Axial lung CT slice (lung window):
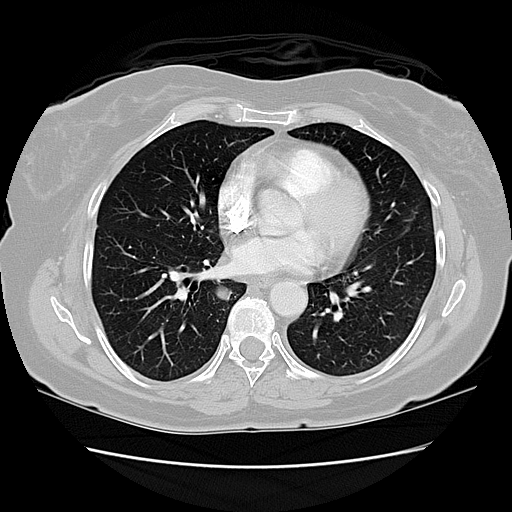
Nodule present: yes
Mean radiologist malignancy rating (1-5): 4.25